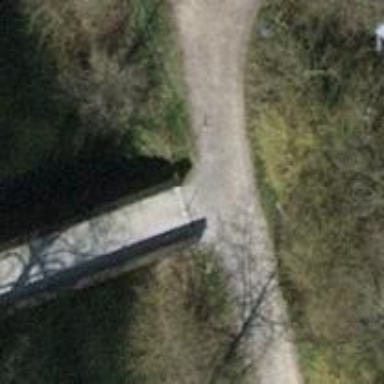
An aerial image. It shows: Bollard.